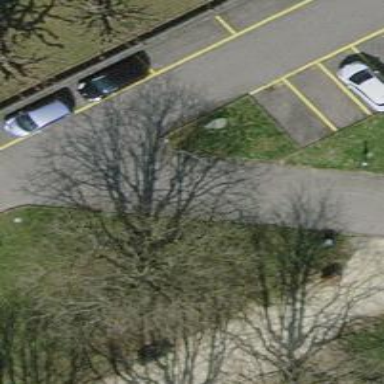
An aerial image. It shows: Bollard barrier.